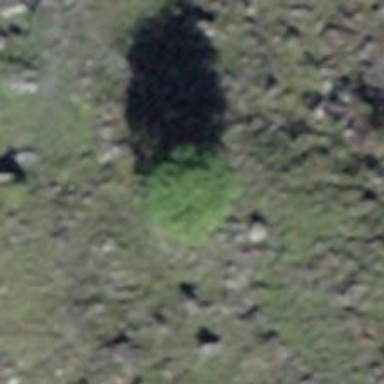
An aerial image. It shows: Single tag "natural: tree."